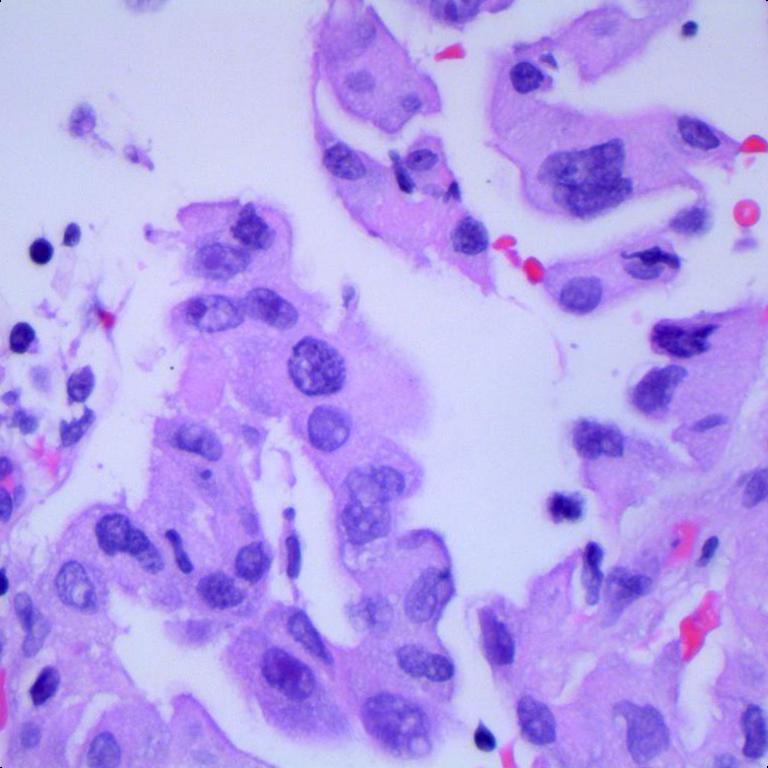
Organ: lung
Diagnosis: adenocarcinomas